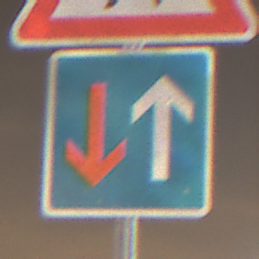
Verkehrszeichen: VorrangVorGegenverkehr
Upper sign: FussgaengerRechts
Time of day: Night
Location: Outdoor (Urban)
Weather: PartlyCloudy
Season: NotSpecified
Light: Artificial